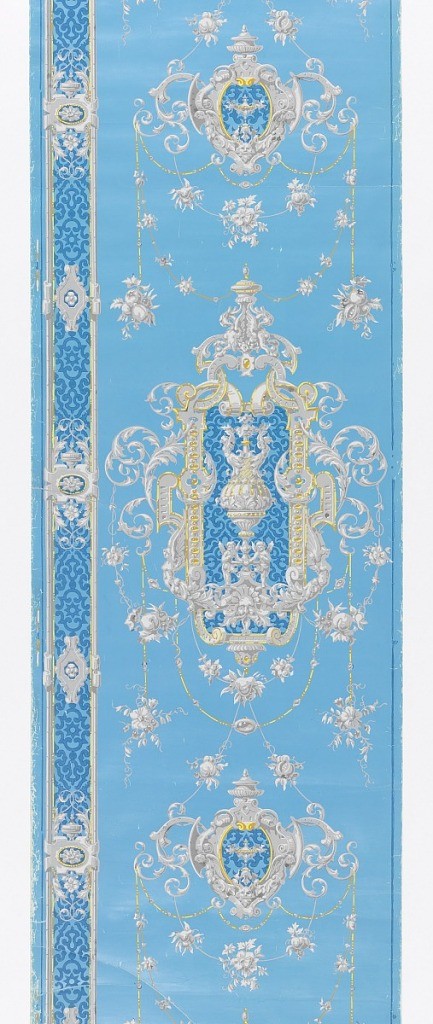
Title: Sidewall
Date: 1840
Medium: Block-printed paper
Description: Gray and yellow scrollwork with vases with jewelled decoration. Twisting leaves and ropes of flowers and fruit. Printed on glazed blue ground.